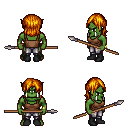
a pixel art fantasy rpg character, male body template, orc, green skin, brown pirate shirt, metal pants, dark blonde long bangs hairstyle, bracelets, black shoes, spear, four views (front, back, left, right), 2x2 character sprite sheet, small pixel art, hard edges, no anti-aliasing